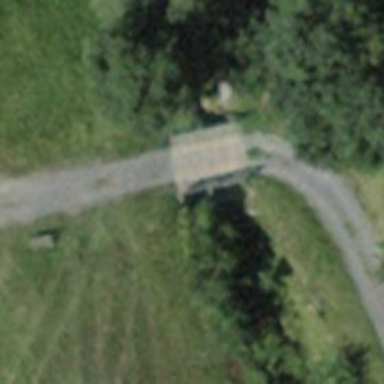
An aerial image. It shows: Track road with bridge. The bridge is suitable for classic grooming. The road is primarily used for hiking.